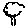
Label: tree